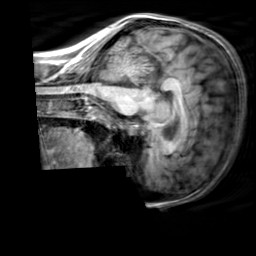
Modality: T1w
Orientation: sagittal
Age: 24
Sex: female
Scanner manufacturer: siemens
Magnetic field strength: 3 T
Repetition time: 2.3 s
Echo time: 0.00303 s